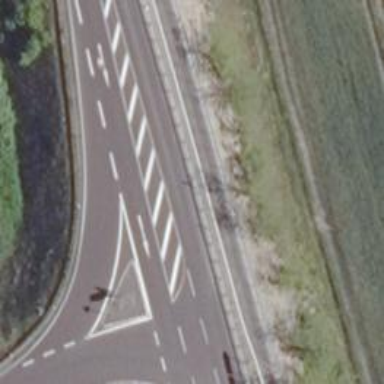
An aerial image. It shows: Secondary road with asphalt surface.